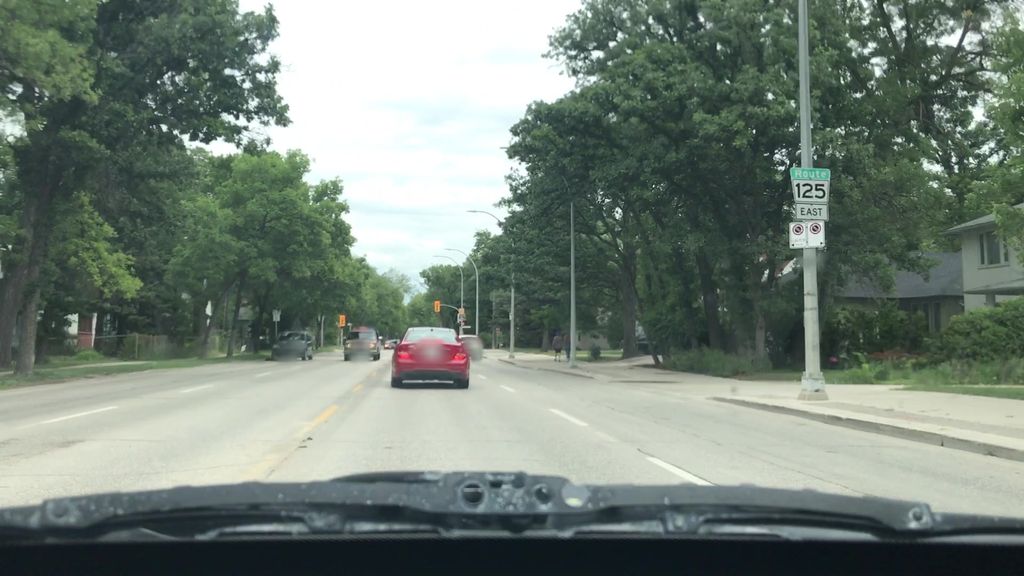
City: winnipeg